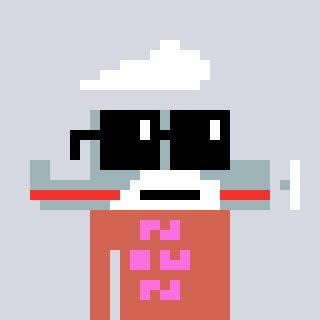
a pixel art character with square black sunglasses, a plane-shaped head and a peachy-colored body on a cool background